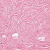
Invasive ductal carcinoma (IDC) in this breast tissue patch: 0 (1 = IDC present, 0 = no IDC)